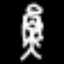
Label: angel